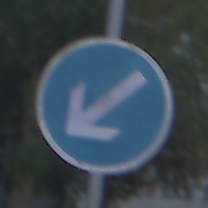
Verkehrszeichen: VorgeschriebeneVorbeifahrtLinks
Umgebung: Outdoor, Urban
Tageszeit: SunriseSunset
Wetter: Clear
Licht: Natural
Jahreszeit: NotSpecified
Kontrast: LowContrast